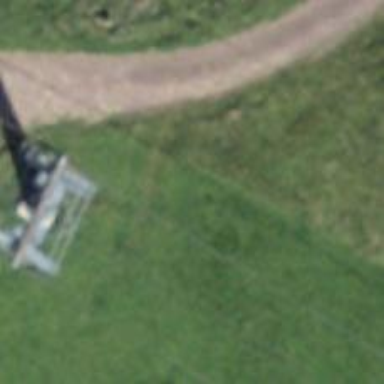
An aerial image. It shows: Pylon for aerialway.